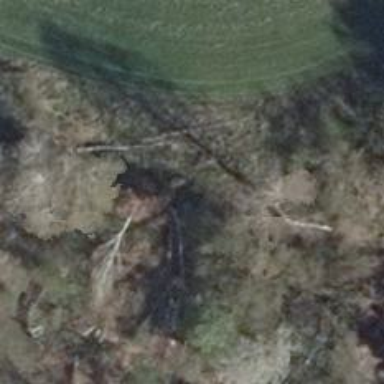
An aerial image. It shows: Row of trees in natural setting.